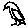
Label: bird